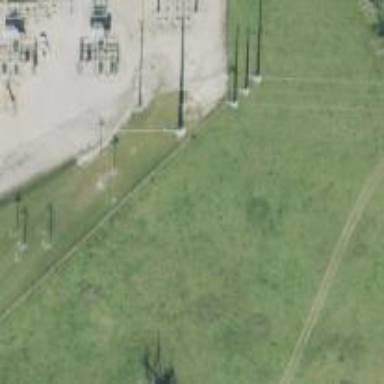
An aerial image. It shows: Power pole.